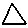
Label: triangle